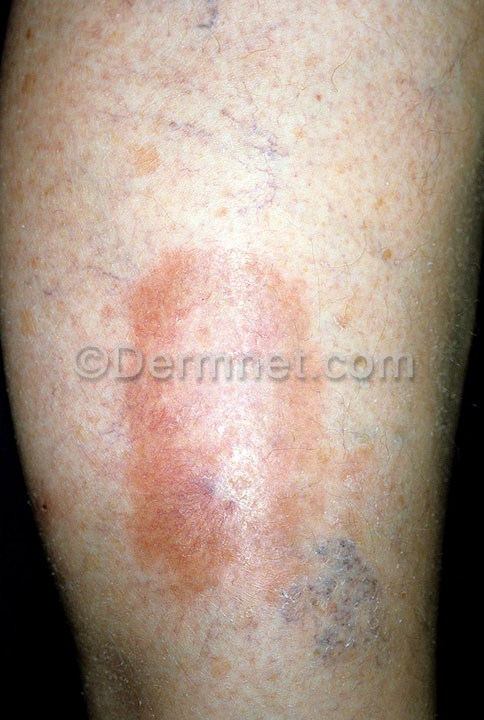
Disease: Systemic Disease